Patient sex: M
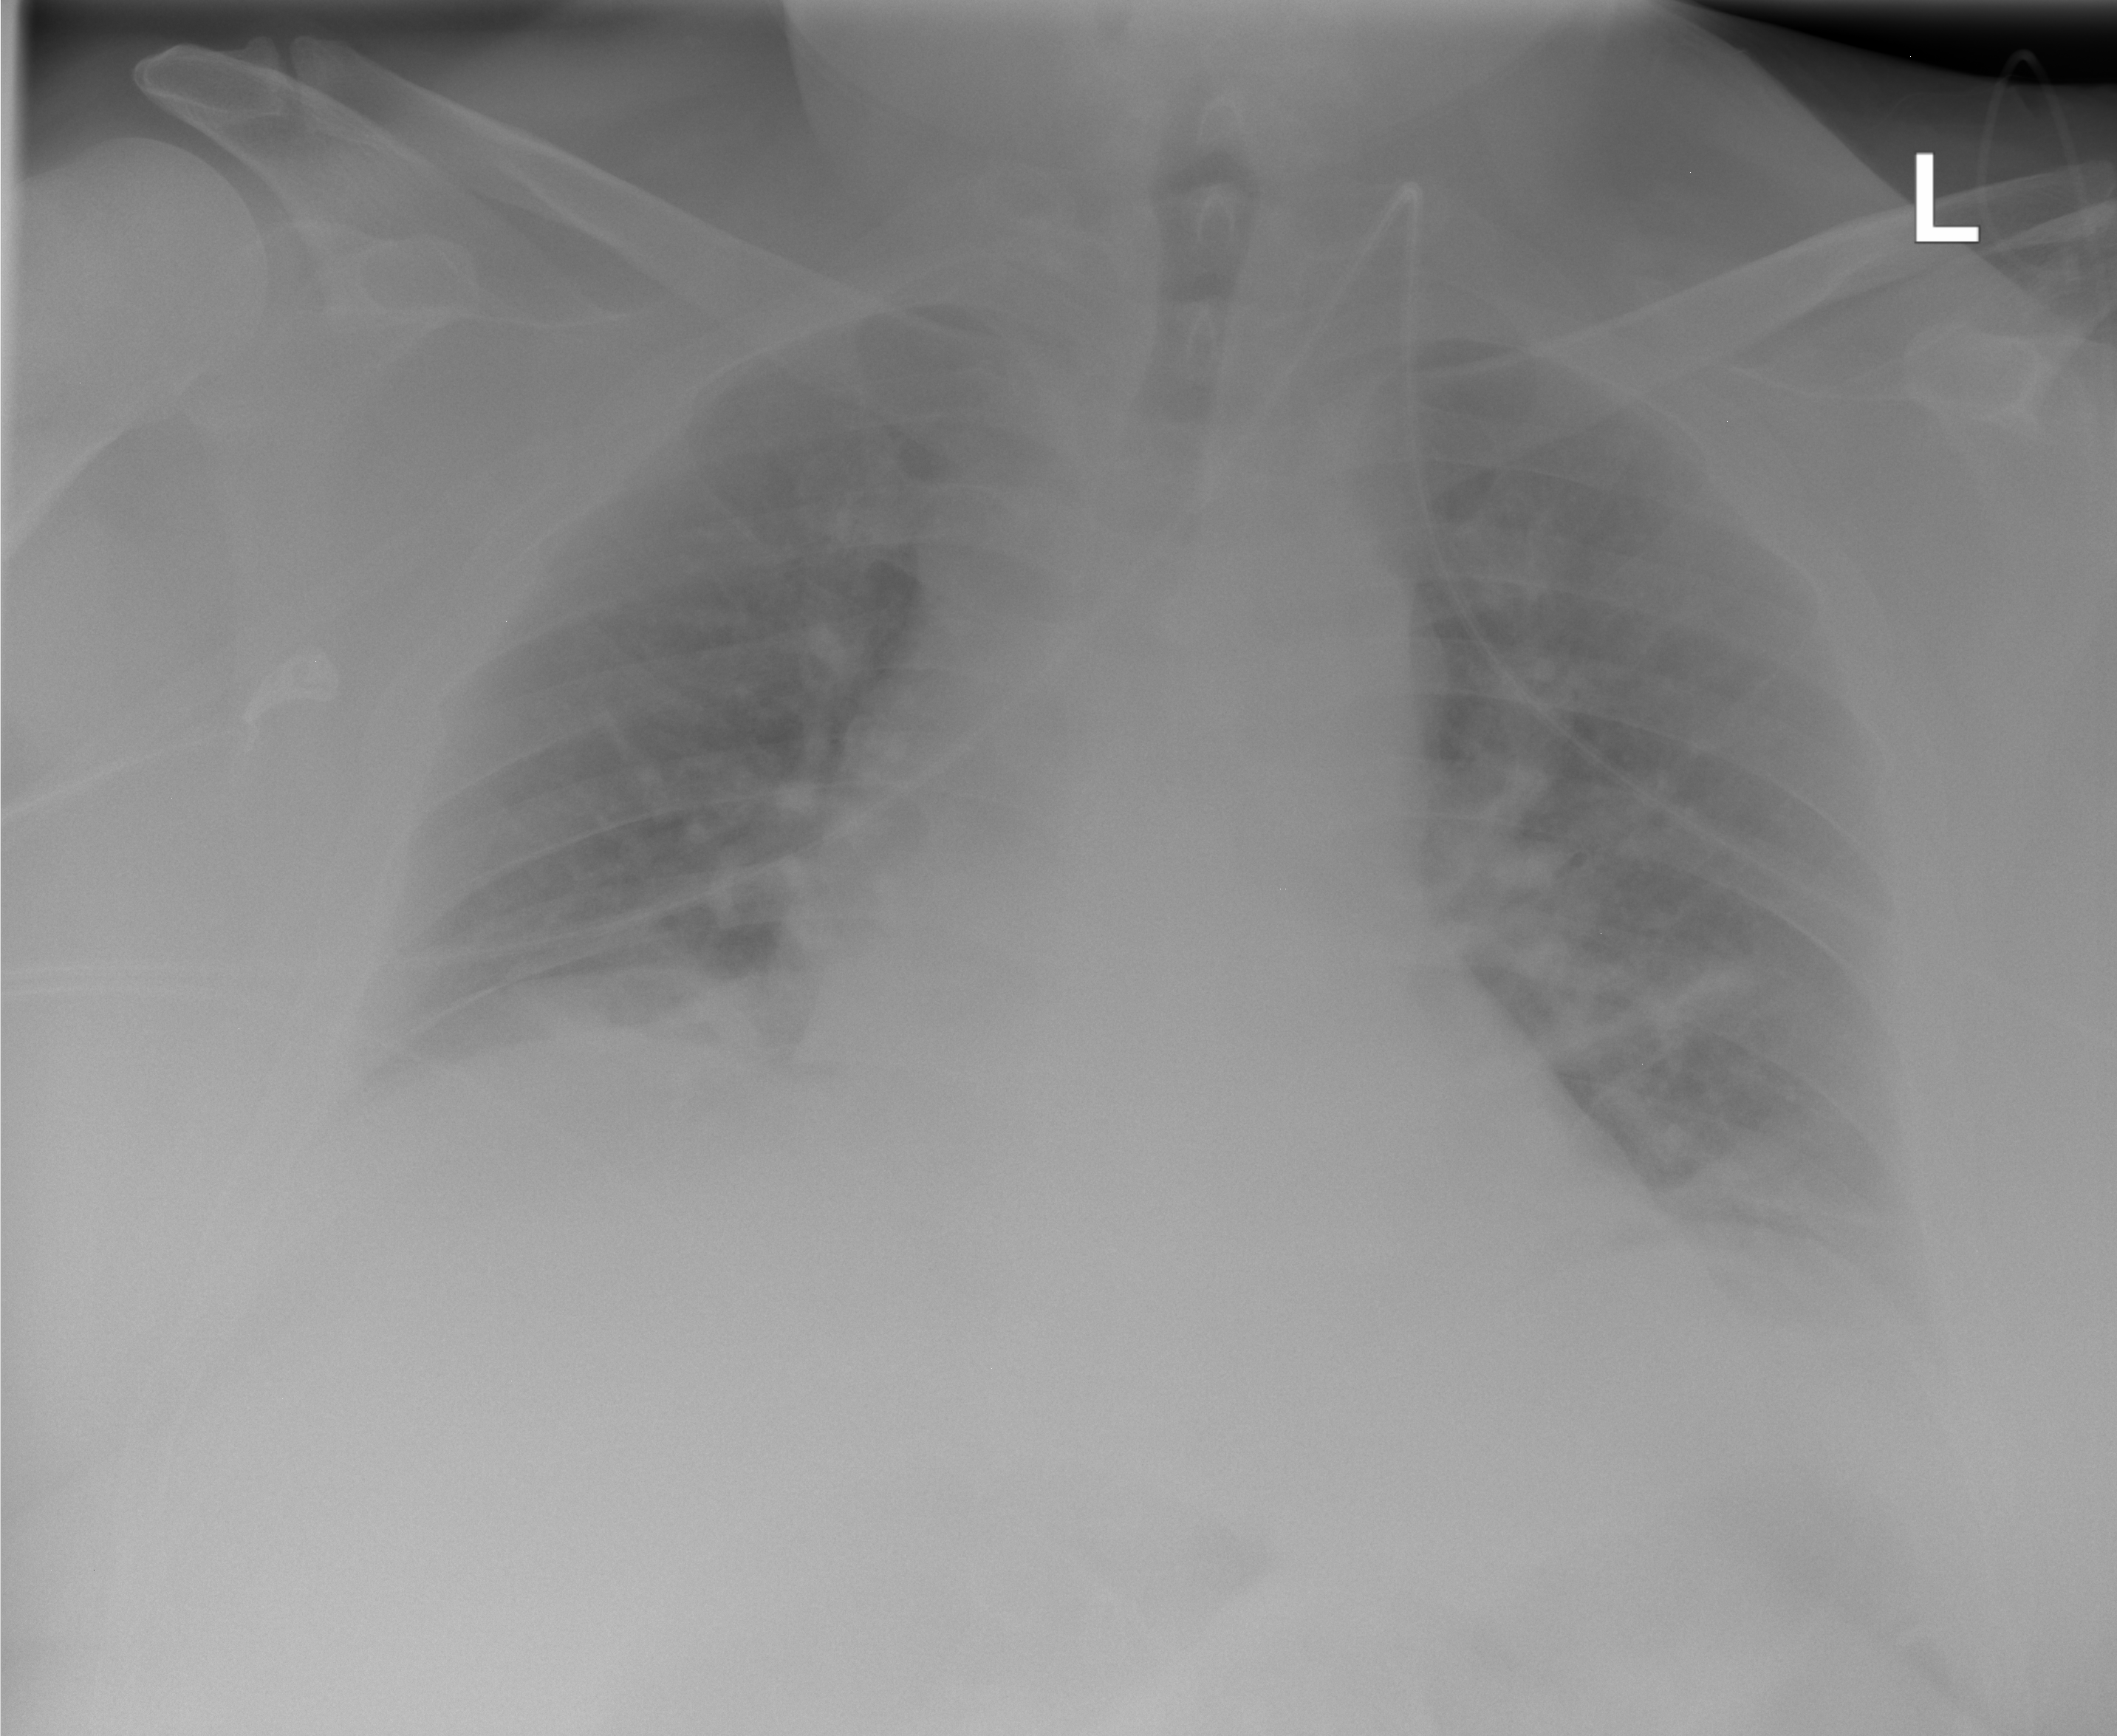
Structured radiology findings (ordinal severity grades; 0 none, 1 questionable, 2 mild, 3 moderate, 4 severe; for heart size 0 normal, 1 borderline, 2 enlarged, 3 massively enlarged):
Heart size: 0
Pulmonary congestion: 0
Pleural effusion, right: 1
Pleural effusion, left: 1
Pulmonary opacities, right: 0
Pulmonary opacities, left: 0
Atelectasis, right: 2
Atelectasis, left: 2